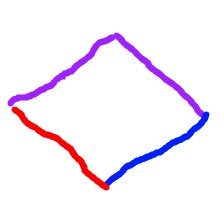
Shape: rhombus